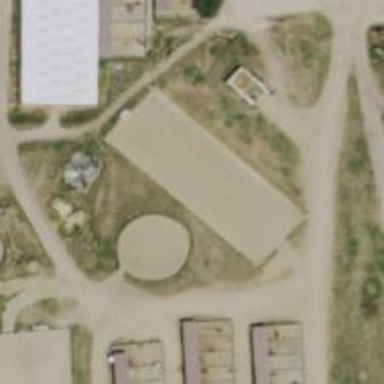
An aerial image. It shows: Equestrian sports pitch with dirt surface.